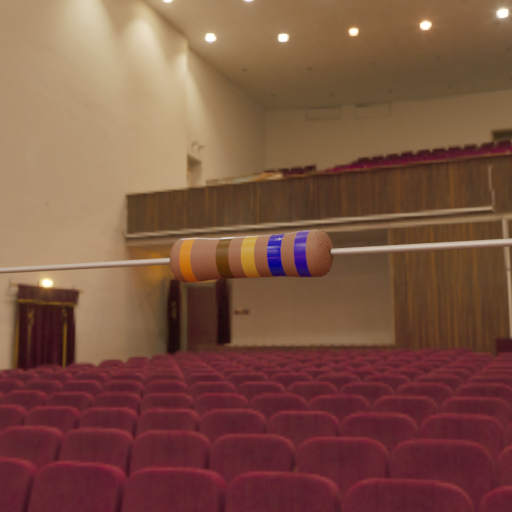
Resistor colour bands (in order): orange, brown, gold, blue, blue